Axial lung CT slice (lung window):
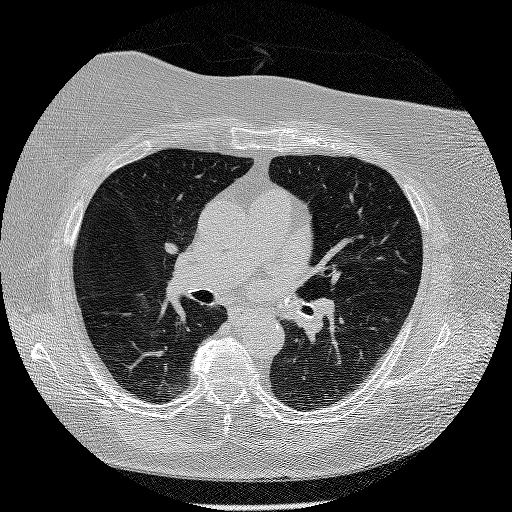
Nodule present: no